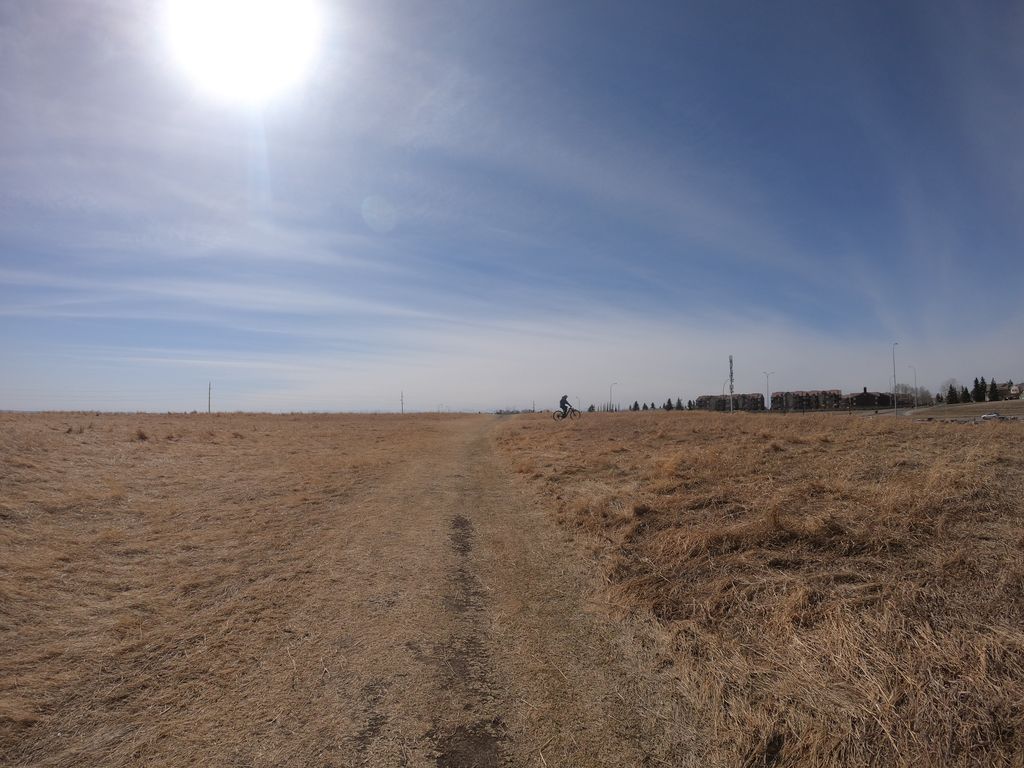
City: calgary